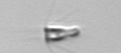
Label: Calciopappus